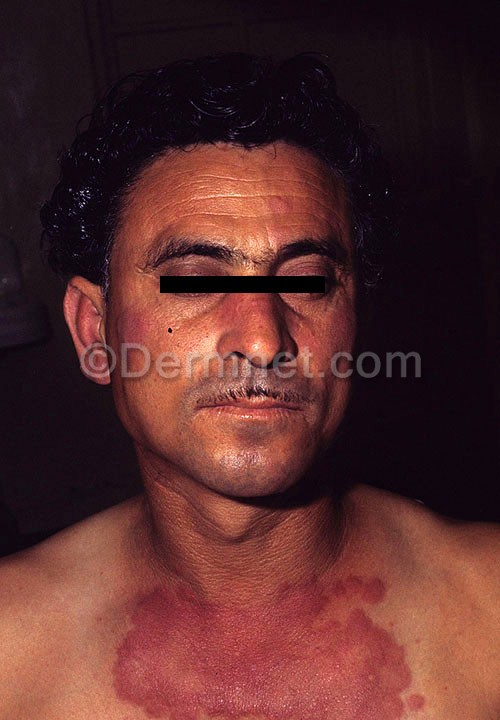
Disease: Lupus and other Connective Tissue diseases